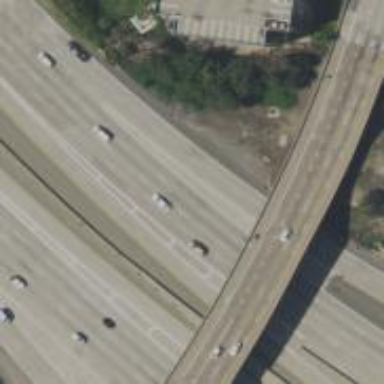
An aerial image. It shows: Motorway.